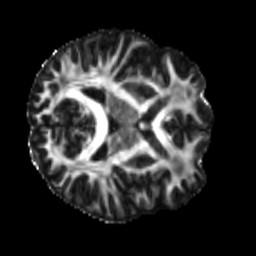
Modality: FA
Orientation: axial
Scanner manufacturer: siemens
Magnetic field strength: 3 T
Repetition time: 4 s
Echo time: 0.0594 s